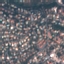
Land use / land cover: Residential